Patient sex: M
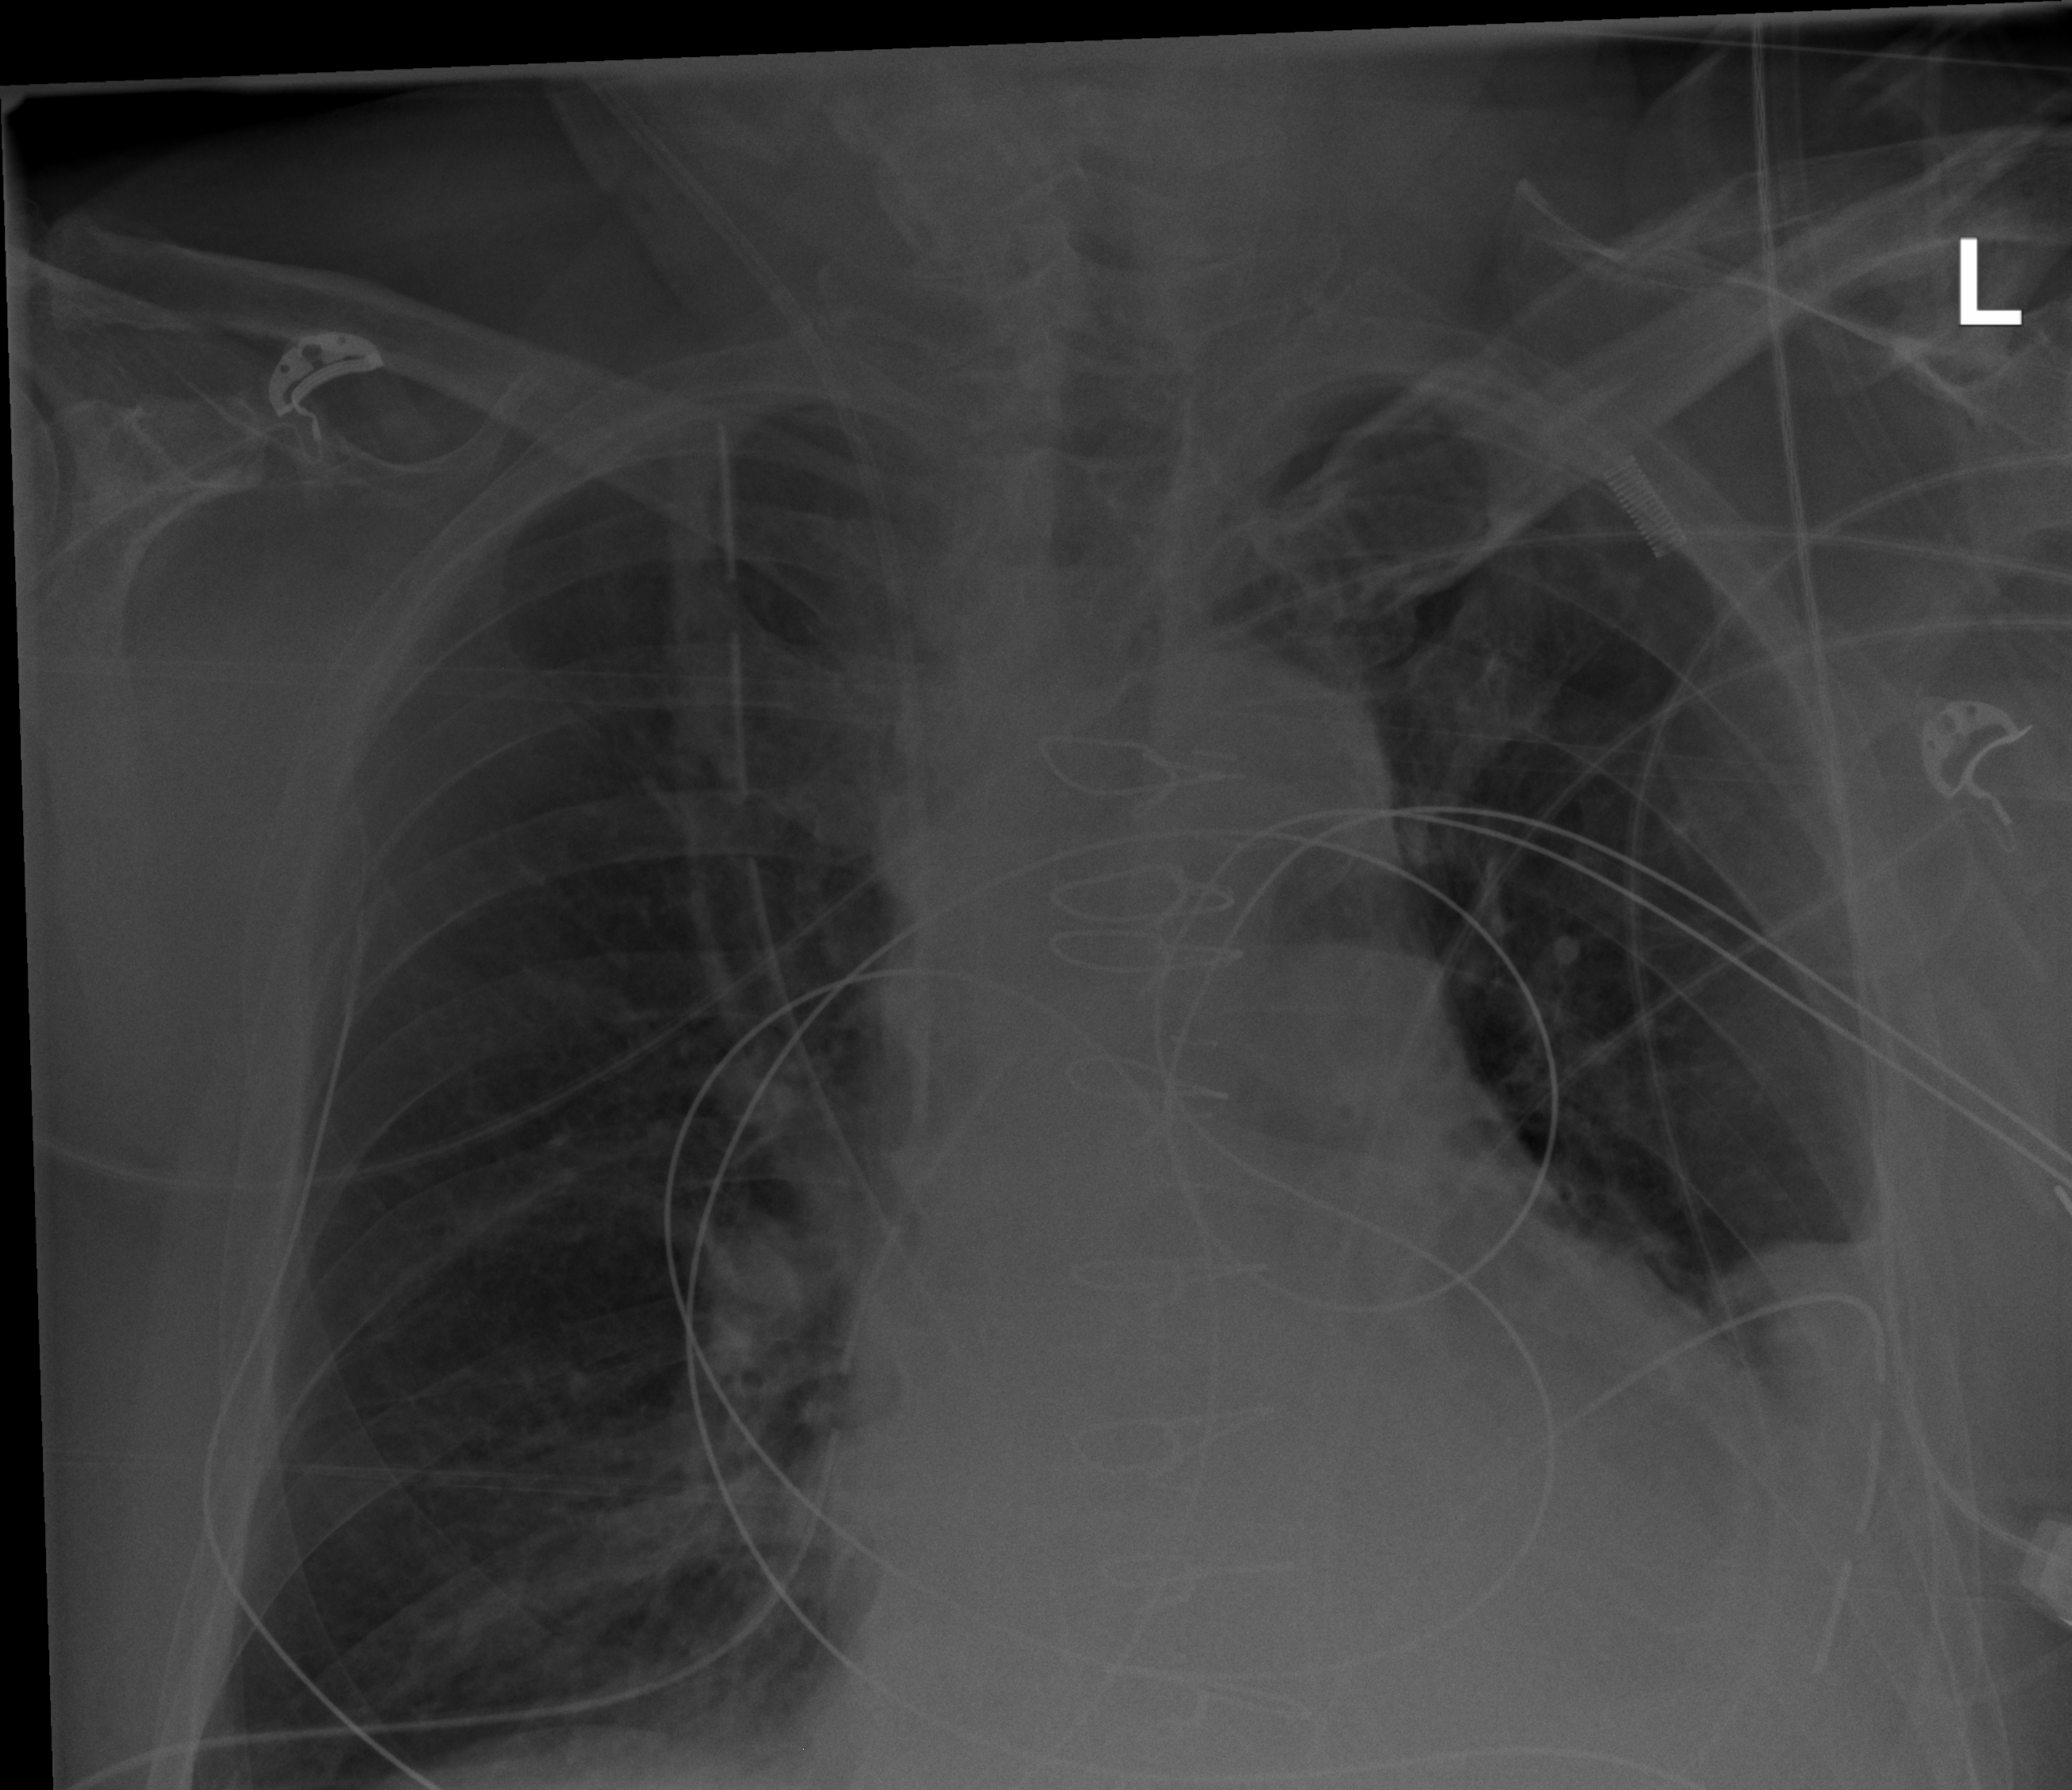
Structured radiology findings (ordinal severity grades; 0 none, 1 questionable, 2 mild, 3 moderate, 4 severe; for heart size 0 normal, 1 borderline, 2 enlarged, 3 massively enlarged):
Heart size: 2
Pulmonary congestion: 0
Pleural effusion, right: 0
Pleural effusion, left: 2
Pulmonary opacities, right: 0
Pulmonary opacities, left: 0
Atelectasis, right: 2
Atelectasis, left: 3